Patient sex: F
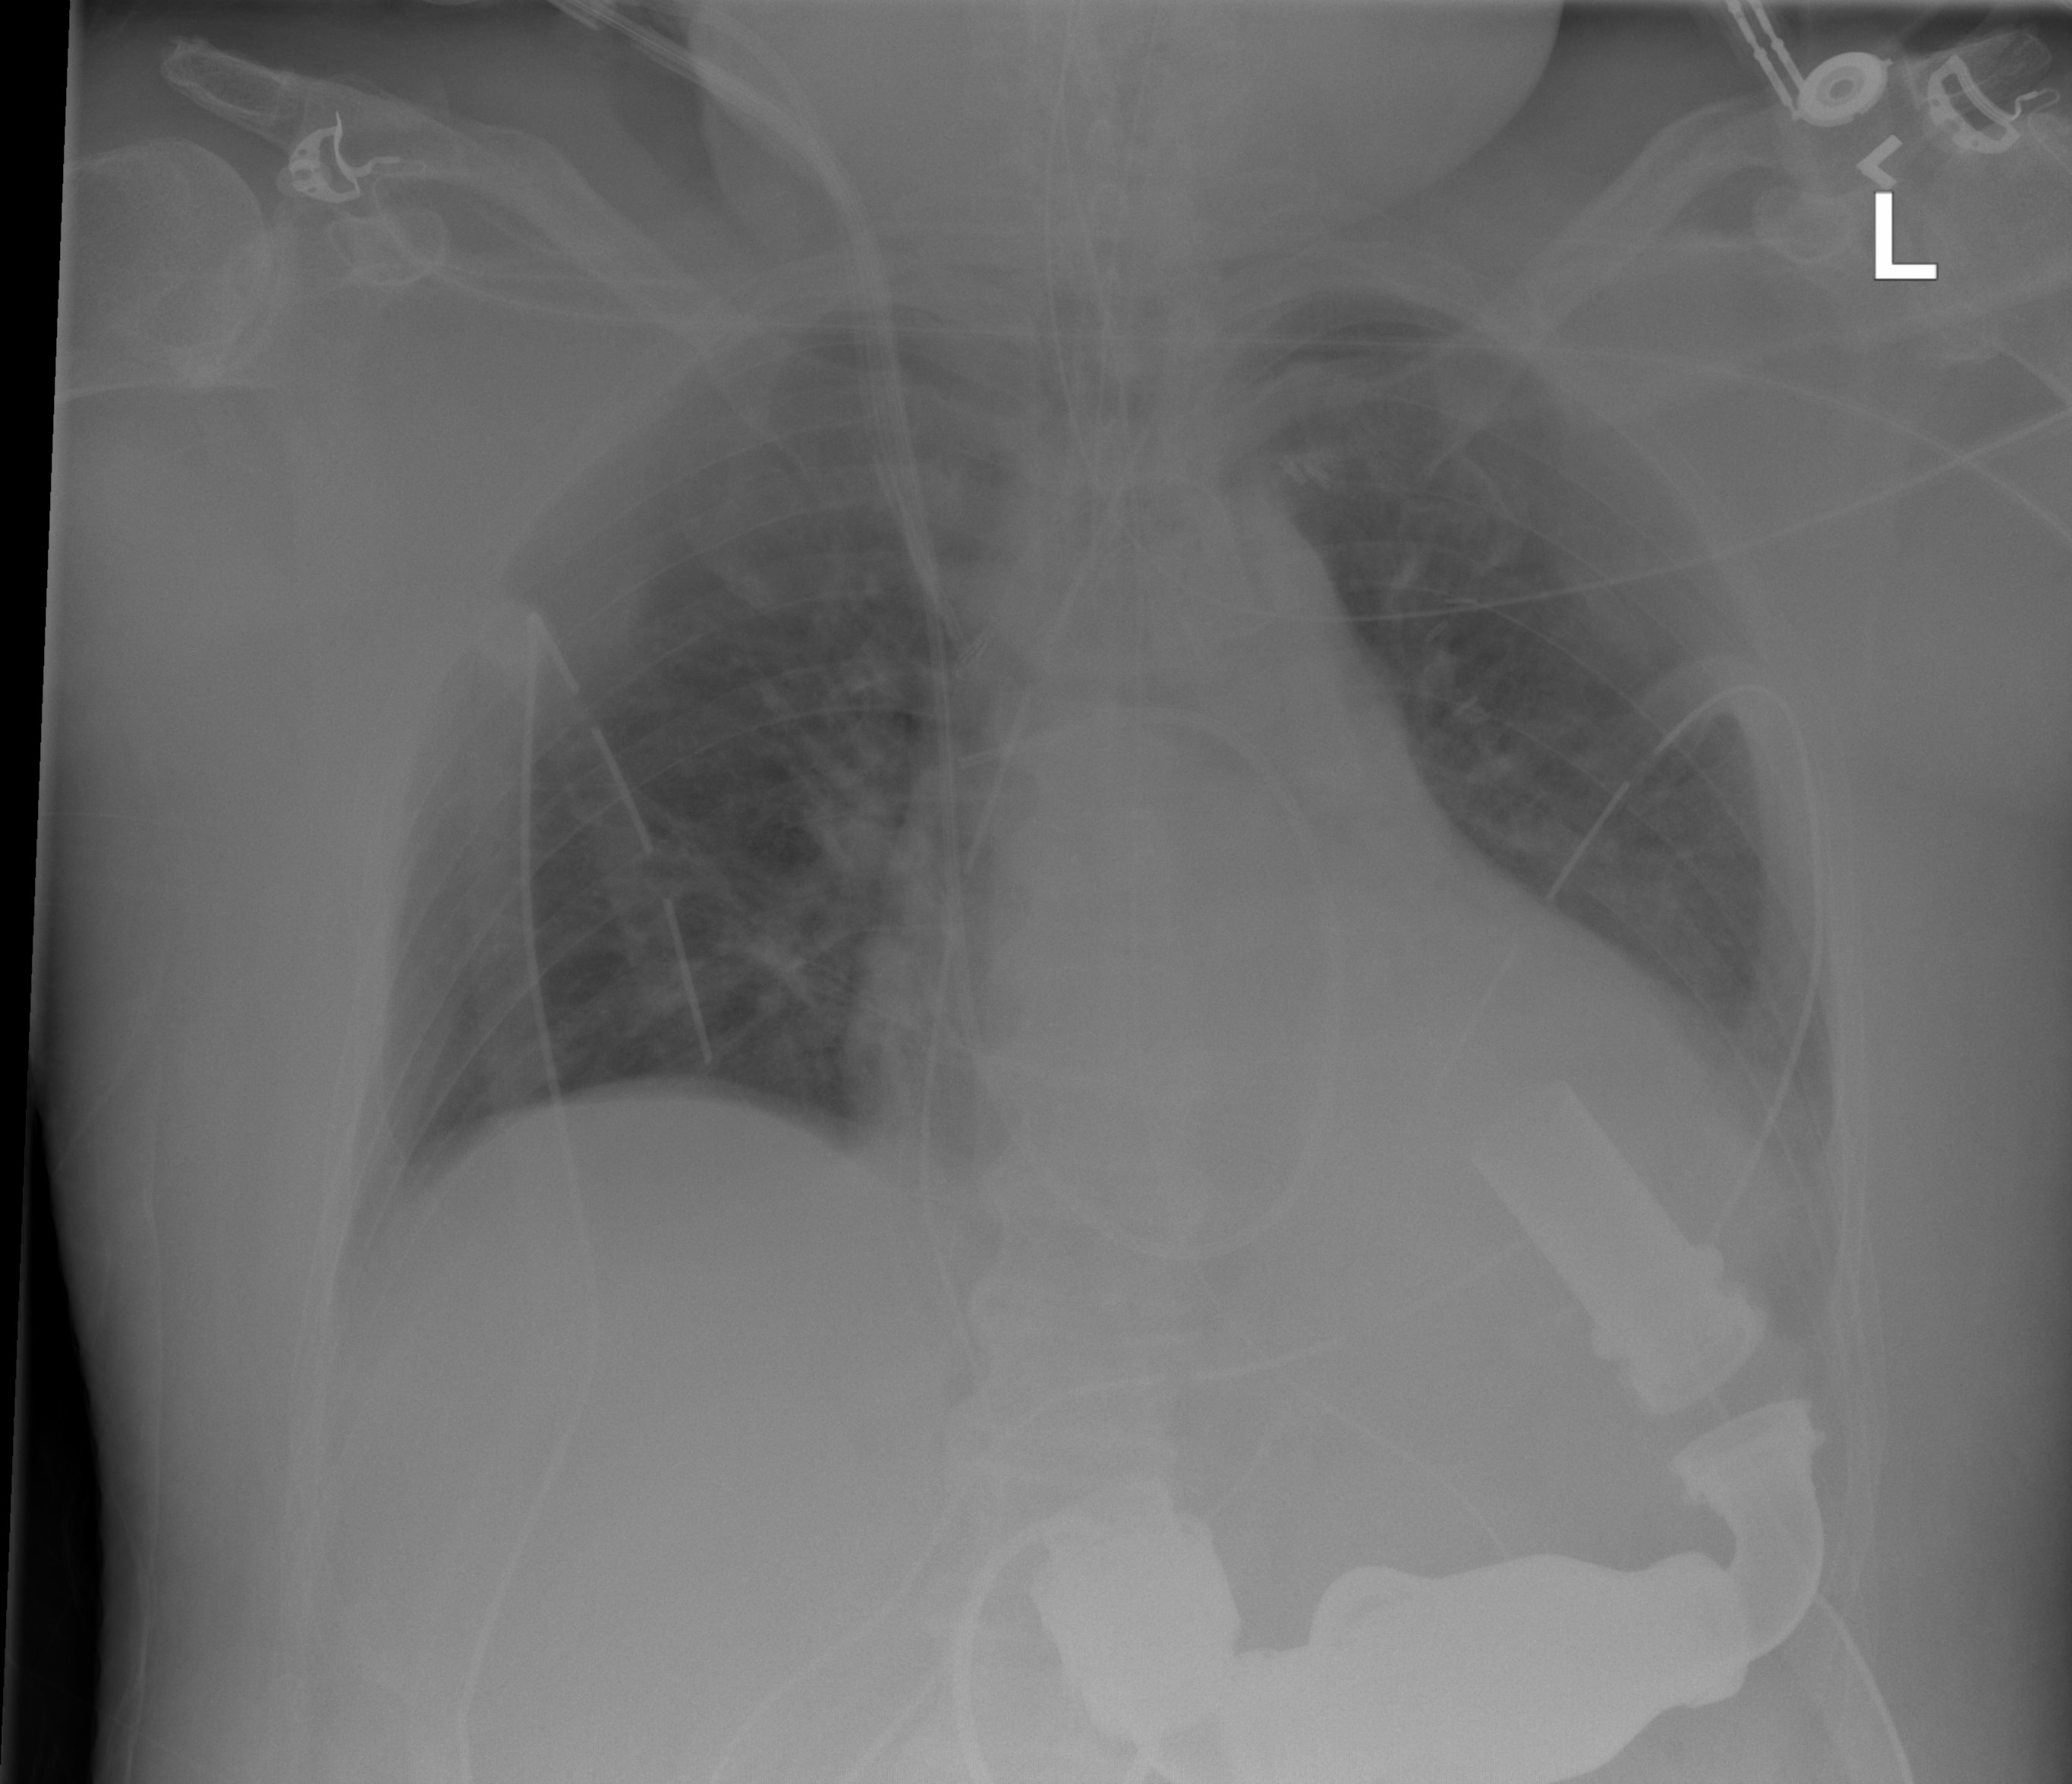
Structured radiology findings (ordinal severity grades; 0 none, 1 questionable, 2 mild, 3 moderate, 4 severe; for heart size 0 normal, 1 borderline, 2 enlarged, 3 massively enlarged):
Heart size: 2
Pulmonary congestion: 1
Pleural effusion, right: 0
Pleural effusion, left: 1
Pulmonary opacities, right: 1
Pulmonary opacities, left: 1
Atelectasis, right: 0
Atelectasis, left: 2